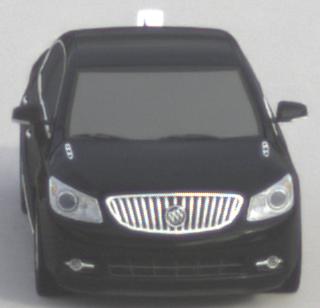
Make: Buick
Model: LaCrosse
Detailed model: Gen. 2
Model produced from: 2009
Model produced until: 2016
Doors: 4
Color: black
Road condition: dry road
Daytime: morning or afternoon
Contrast: low contrast